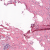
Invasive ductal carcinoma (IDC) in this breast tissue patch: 0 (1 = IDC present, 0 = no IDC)